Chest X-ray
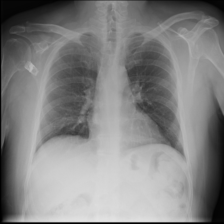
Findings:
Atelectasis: negative
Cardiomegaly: negative
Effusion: negative
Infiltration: negative
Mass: negative
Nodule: negative
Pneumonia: negative
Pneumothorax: negative
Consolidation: negative
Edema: negative
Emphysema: negative
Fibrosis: negative
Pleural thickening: negative
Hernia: negative